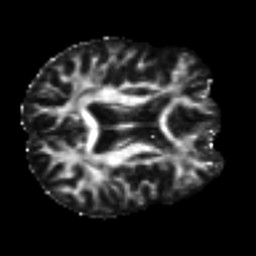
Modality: FA
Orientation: axial
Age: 29
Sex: male
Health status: healthy
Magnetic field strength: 3 T
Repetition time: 9 s
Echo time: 0.093 s